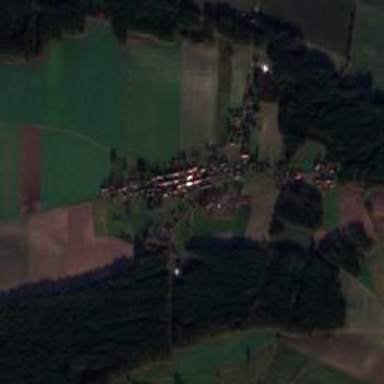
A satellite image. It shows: Village area.